Question: I have a data-set that consist of edges and colors, and I want to plot them on a web-like manner, with lines and circles such as the picture below, and possibly with cluster coloring.

The data is organized like this:
'''
point1a_x point1a_y color
point1b_x point1b_y color
point2a_x point2a_y color
point2b_x point2b_y color
(...)
point2n_x point2n_y color
point2n_x point2n_y color
'''
How would I go about doing it on gnuplot?
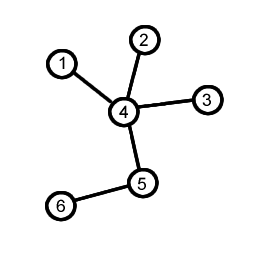
Answer: The <URL> answer didn't quite work out for me. Here is how I had to change it:
## The format of the input file
'''
# A vertex has 3 fields: x coordinate, y coordnate and the label
# An edge consists of two points in consecutive lines
# There must be one or more blank lines between each edge.
21.53 9.55 A
24.26 7.92 B
5.63 3.23 C
2.65 1.77 D
5.63 3.23 C
4.27 7.04 E
#...
'''
The big difference compared to the other answer is that the labels belong to vertices, not edges.
Also note that I changed the labels to letters instead of numbers. Labels can be any string and this makes it clearer that they are not sequential indexes in the example.
## The plotting command
'''
plot 'edges.dat' using 1:2 with lines lc rgb "black" lw 2 notitle, 'edges.dat' using 1:2:(0.6) with circles fill solid lc rgb "black" notitle, 'edges.dat' using 1:2:3 with labels tc rgb "white" offset (0,0) font 'Arial Bold' notitle
'''
Big change here is that now when plotting the labels we plot the 3rd field instead of the '$0' field, which is a sequential number.